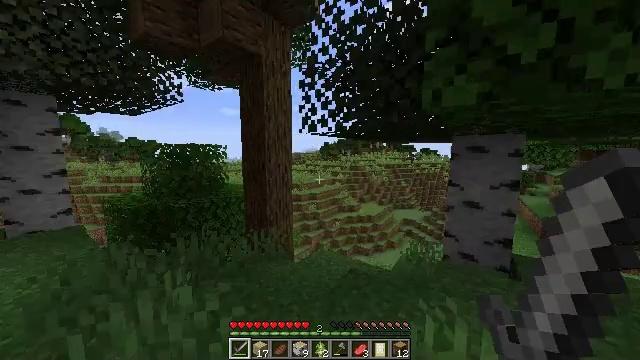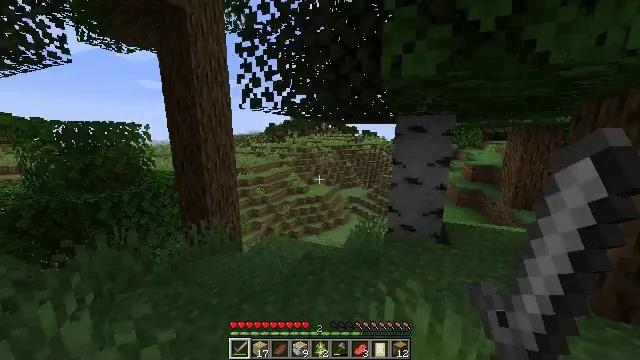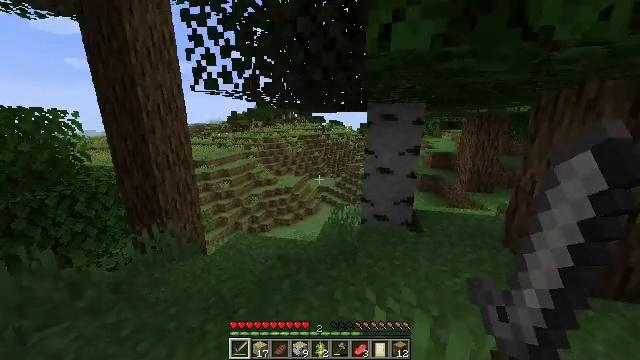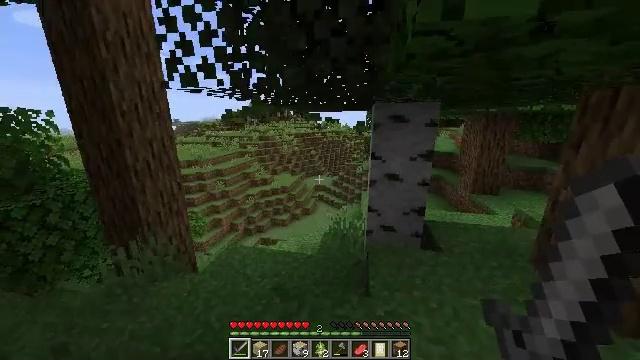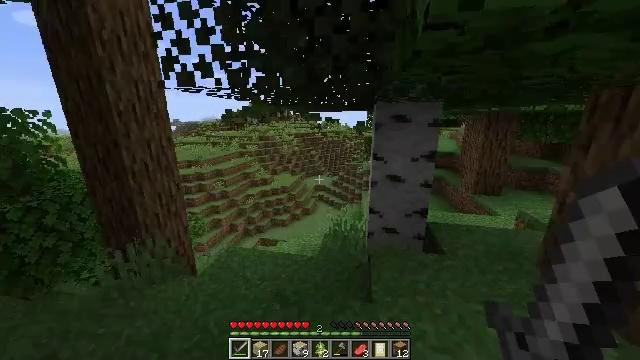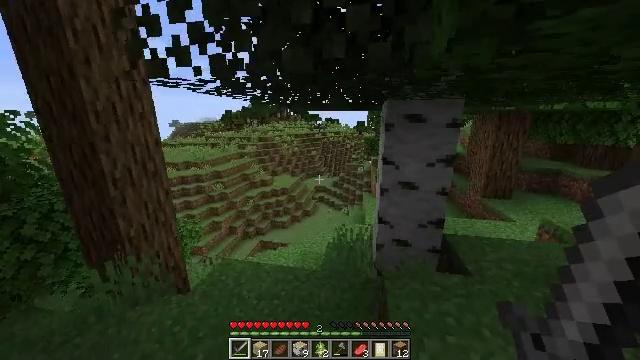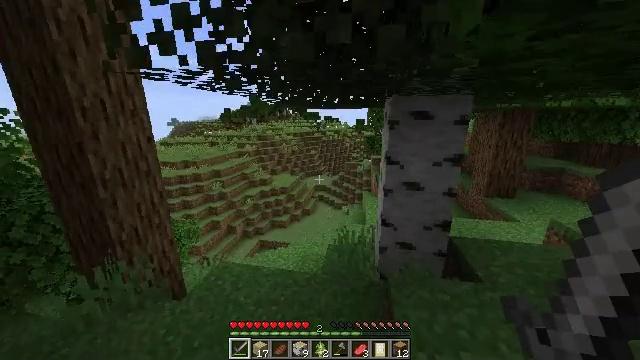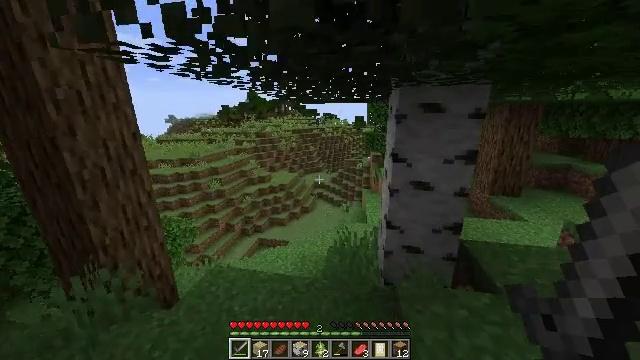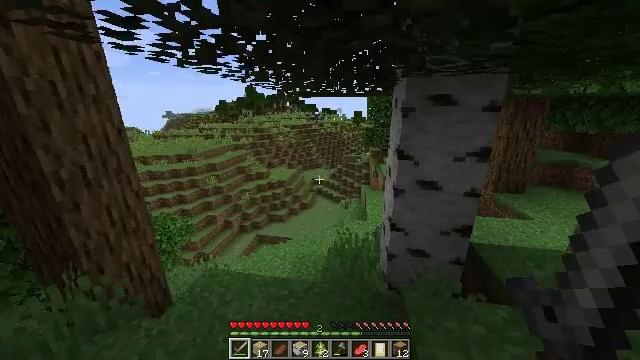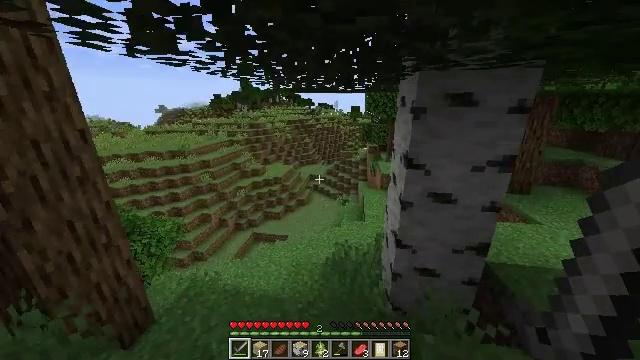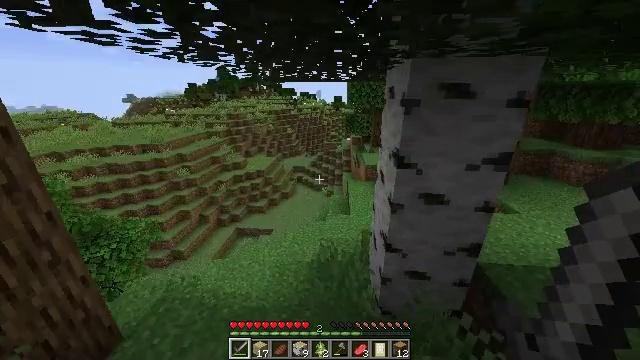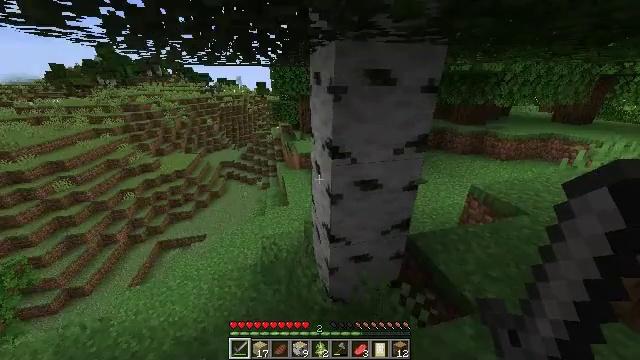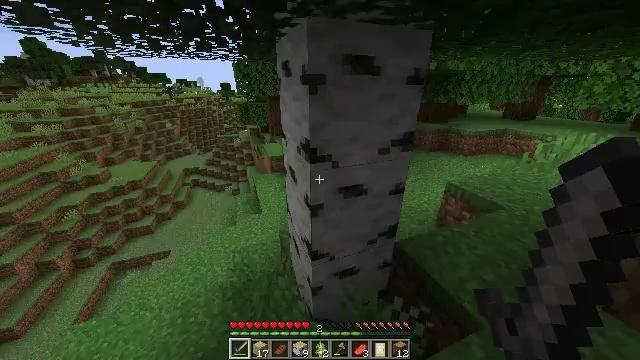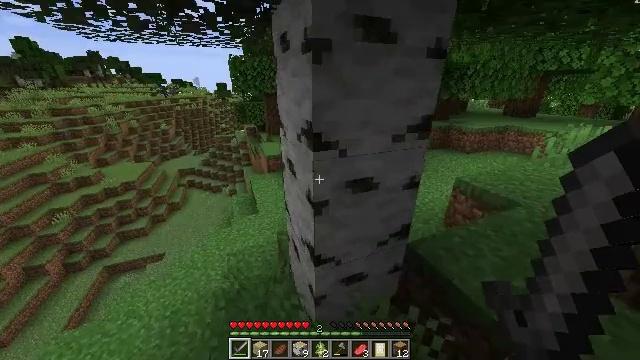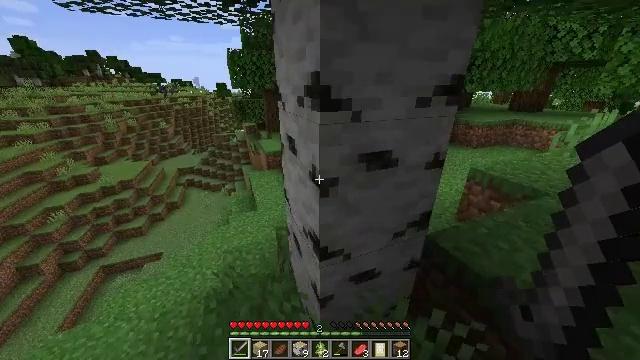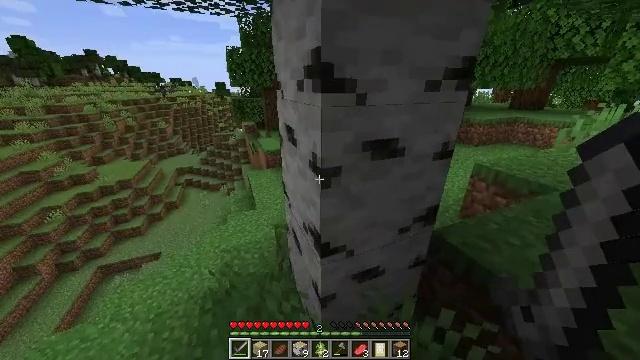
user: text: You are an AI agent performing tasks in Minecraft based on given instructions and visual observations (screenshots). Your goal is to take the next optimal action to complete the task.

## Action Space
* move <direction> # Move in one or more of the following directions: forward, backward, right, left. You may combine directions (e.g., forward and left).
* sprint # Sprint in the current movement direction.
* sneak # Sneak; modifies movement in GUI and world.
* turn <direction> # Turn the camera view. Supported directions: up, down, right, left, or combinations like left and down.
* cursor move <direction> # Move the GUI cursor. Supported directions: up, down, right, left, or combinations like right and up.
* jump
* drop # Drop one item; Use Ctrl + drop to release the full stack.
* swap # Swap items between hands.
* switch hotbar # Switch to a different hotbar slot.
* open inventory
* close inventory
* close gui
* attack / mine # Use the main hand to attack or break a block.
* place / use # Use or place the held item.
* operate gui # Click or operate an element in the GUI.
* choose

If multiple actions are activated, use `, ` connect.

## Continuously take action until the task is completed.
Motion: motion action
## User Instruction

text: Pick up the white bed by breaking it.
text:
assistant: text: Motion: move forward, sprint, turn right and down
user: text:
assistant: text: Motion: move forward, sprint, turn right and down
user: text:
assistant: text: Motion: move forward, sprint, turn right
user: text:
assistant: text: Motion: move forward, sprint
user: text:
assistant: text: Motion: move forward, sprint
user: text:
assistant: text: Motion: move forward, sprint
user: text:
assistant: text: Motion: move forward, sprint, turn down
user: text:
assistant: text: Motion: move forward, sprint, turn down
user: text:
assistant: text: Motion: move forward, sprint, turn down
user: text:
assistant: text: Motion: move forward, sprint, turn right and down
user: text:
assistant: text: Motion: move forward, sprint, turn right and down
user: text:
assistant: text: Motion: move forward, sprint, turn right
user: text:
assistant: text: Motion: move forward, sprint
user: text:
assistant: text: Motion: move forward, sprint
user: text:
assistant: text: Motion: move forward, sprint
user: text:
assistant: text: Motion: move forward, sprint
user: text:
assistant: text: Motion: move forward, sprint
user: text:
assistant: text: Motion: move forward, sprint
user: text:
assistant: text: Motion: move forward, sprint
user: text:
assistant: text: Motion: move forward, sprint
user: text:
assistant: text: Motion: move forward, sprint
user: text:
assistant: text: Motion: move forward, sprint
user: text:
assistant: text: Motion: move forward, sprint
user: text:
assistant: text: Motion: move forward, sprint, turn right and up
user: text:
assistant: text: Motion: move forward, sprint, turn right and up
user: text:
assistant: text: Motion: move forward, sprint, turn right and up
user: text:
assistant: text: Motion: move forward, sprint, turn right and up
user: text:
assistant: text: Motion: move forward, sprint, turn right and up
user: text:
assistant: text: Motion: move forward, sprint, turn right and up
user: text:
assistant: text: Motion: move forward, sprint, turn right and up